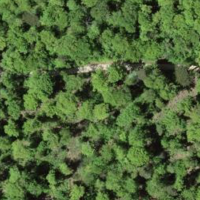
EUNIS habitat code: 41
Species observed at this site:
Hippocrepis emerus